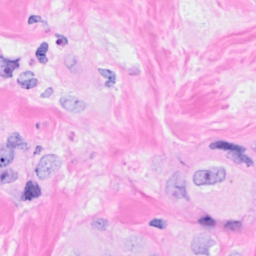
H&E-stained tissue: Breast